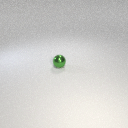
small green metal sphere